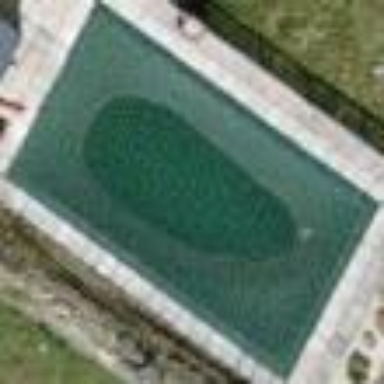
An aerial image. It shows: Outdoor swimming pool in leisure land area.